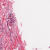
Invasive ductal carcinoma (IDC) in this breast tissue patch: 0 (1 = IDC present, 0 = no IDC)